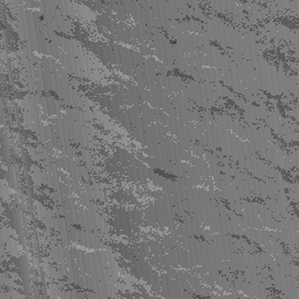
Label: frost